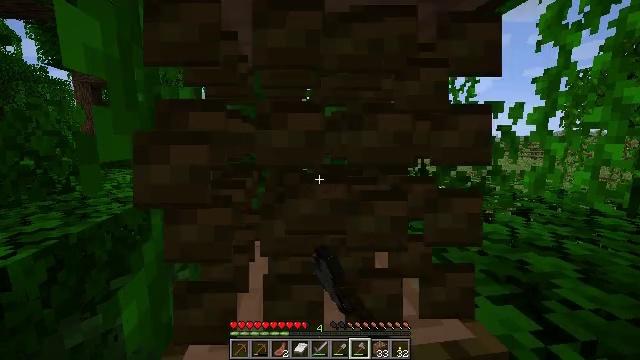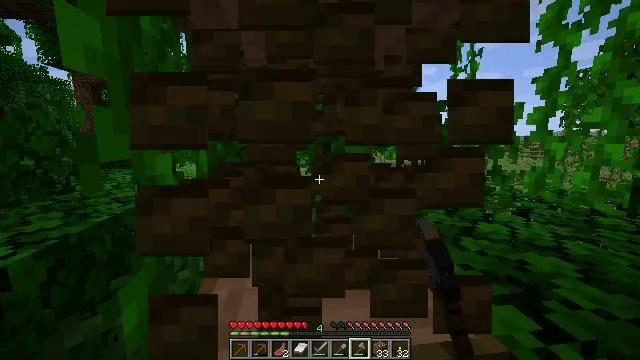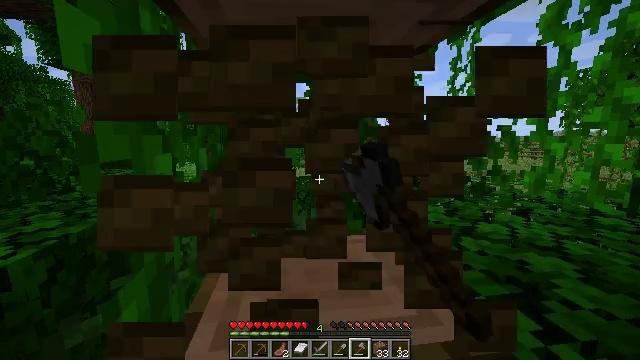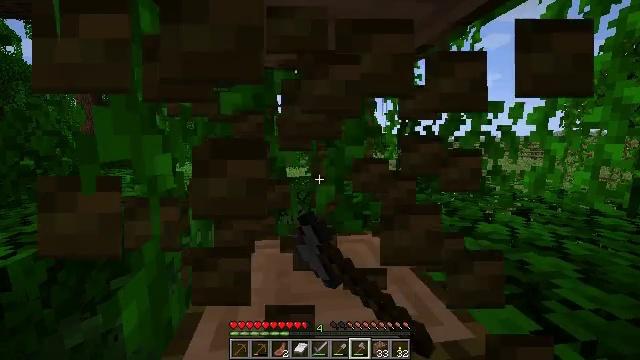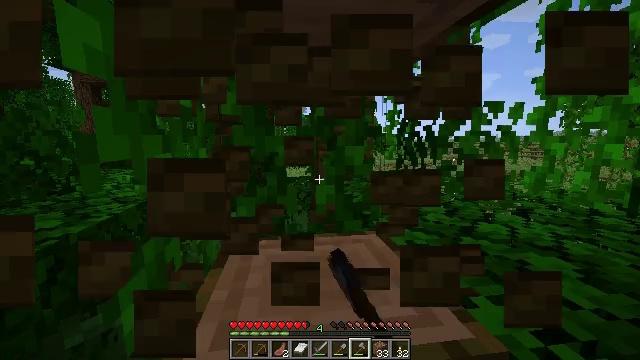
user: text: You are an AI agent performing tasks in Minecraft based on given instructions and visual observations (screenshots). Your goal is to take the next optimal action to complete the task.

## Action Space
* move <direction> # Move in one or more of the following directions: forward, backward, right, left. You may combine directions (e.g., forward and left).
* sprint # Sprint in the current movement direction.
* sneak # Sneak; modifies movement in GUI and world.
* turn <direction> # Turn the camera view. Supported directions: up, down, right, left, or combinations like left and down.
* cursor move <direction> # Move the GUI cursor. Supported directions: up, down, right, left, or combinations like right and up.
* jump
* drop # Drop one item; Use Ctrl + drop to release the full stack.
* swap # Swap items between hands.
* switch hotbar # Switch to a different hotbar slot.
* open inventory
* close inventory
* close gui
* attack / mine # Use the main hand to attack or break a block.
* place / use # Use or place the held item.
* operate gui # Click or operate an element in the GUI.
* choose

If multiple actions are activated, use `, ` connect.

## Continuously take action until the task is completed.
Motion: motion action
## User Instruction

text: Harvest the jungle log from the tree trunk.
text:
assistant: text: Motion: attack / mine
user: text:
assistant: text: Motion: attack / mine
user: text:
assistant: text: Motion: attack / mine
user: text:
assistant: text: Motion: attack / mine
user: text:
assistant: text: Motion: attack / mine